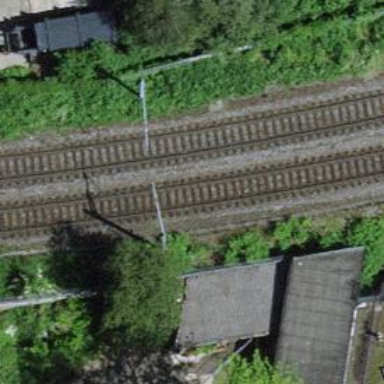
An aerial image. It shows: Single-track railway with electrified contact lines.